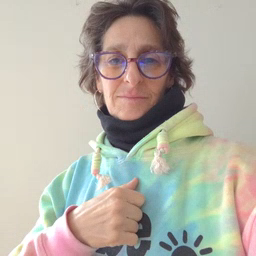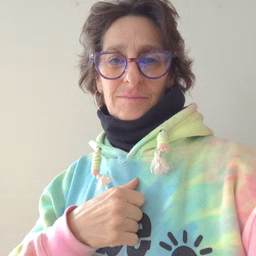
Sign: cry